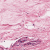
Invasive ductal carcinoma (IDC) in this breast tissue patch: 0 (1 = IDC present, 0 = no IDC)